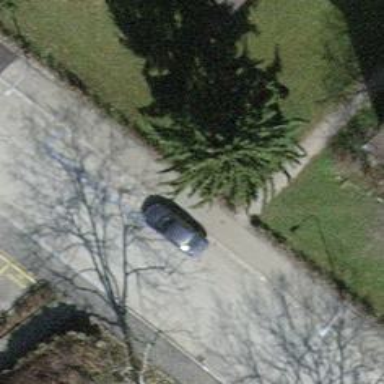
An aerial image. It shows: Asphalt sidewalk.